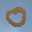
Label: 0